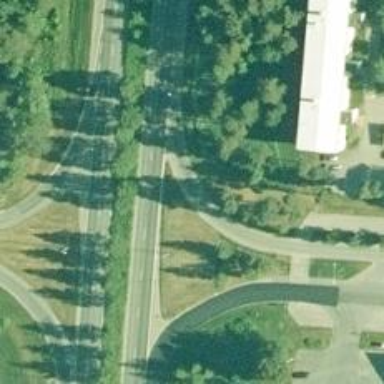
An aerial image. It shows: Secondary link road with asphalt surface.